Field crop: maize
Growth stage: 2
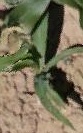
Species: maize